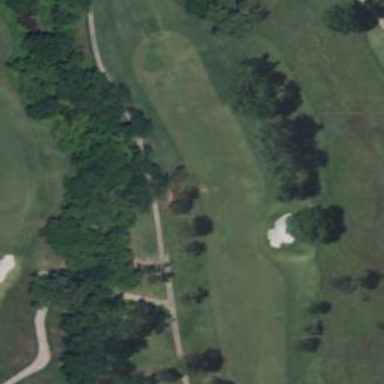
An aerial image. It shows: Golf fairway surrounded by grass.